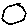
Label: circle